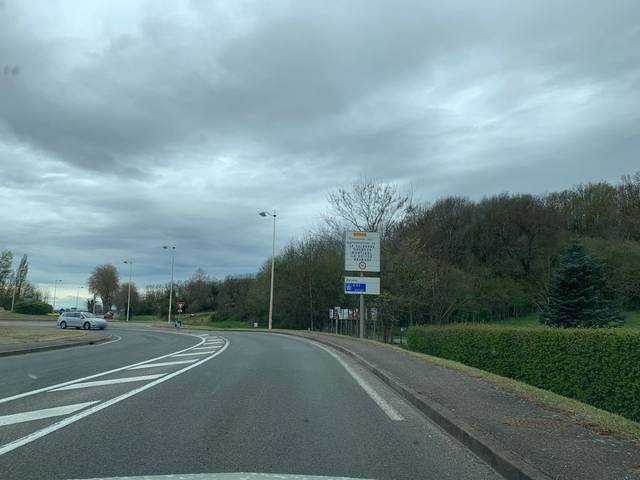
Region: France
Coordinates: 45.899, 5.186